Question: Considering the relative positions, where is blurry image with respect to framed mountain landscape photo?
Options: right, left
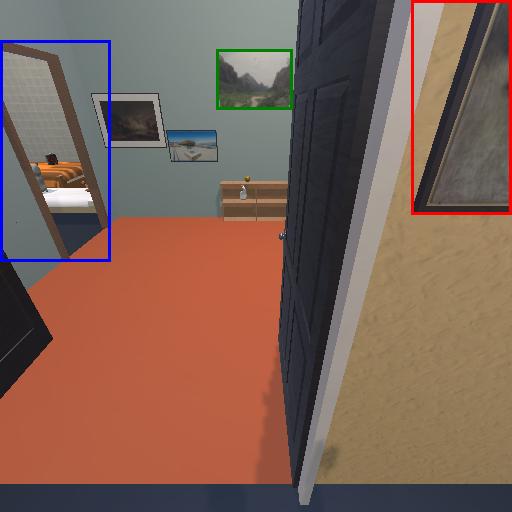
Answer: right